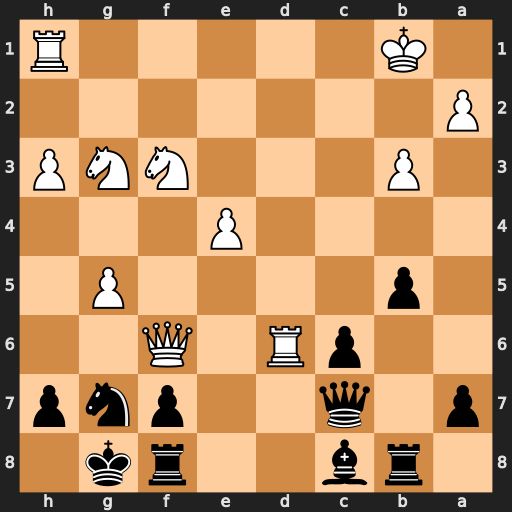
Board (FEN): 1rb2rk1/p1q2pnp/2pR1Q2/1p4P1/4P3/1P3NNP/P7/1K5R
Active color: b
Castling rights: -
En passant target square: -
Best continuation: Ne8 Rxc6 Qxg3